Interaction volume radius: 10 \u00c5
Interaction volume height: 20 \u00c5
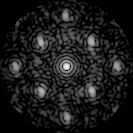
Disorder parameter: 0.3905